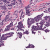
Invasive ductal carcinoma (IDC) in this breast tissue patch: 1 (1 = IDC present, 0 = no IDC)